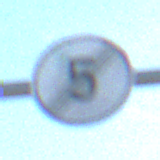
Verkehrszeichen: EndeGeschwindigkeit5
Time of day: SunriseSunset
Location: Outdoor (Suburban)
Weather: PartlyCloudy
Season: Winter
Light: Natural